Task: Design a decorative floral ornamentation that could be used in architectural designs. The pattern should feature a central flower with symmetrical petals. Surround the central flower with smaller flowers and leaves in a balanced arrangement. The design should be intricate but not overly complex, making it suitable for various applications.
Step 1305:
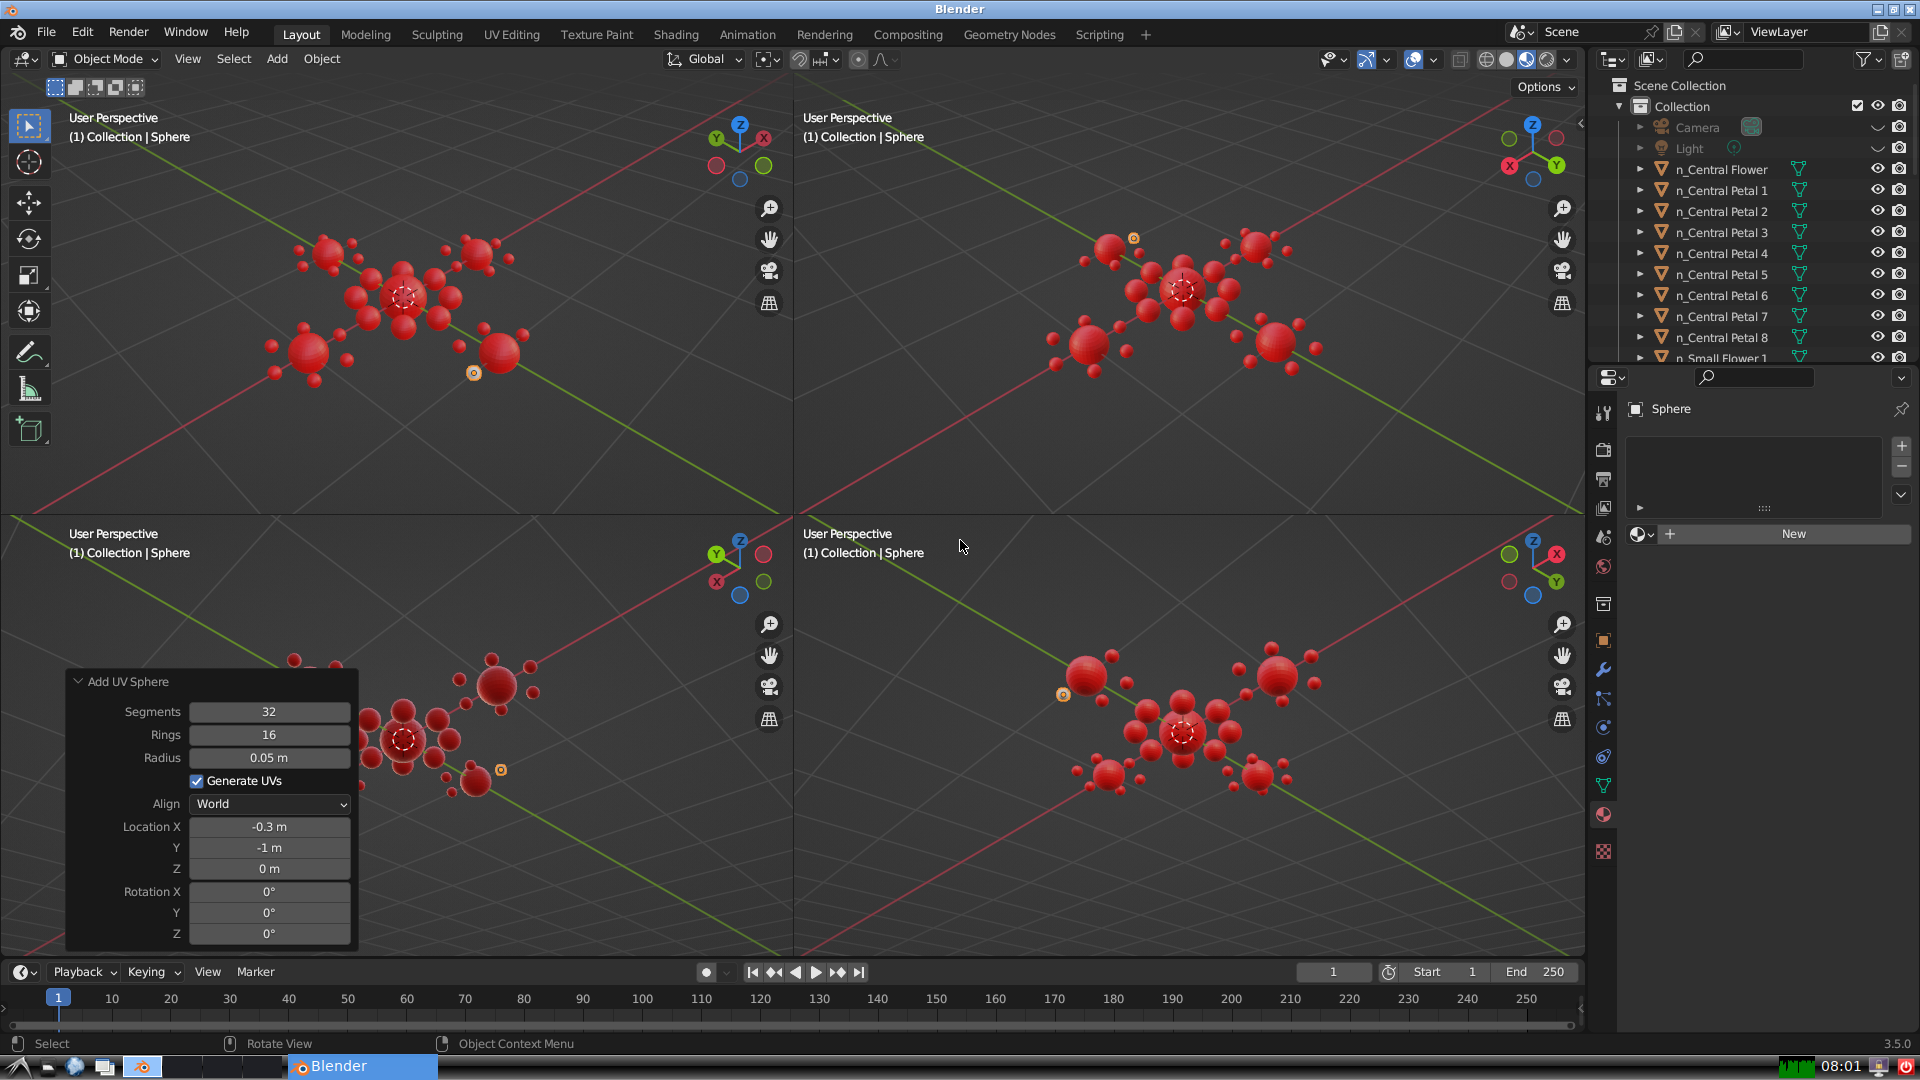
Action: {"mouse_move": [1608, 631]}